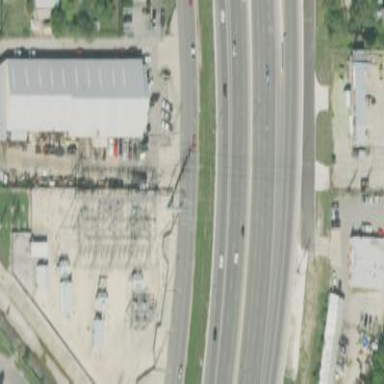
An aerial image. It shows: There is distribution substation enclosed by fence.